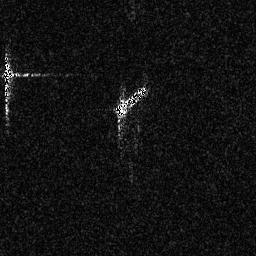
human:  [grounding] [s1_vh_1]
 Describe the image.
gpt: In the satellite image, there is  <ref>1 medium ship </ref> <box>[[43, 32, 58, 46, 0]]</box> located at center,  <ref>1 medium ship </ref> <box>[[0, 24, 5, 40, 0]]</box> located at left.